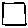
Label: square